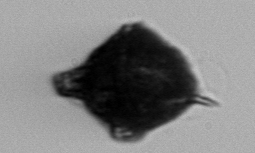
Label: Gonyaulax